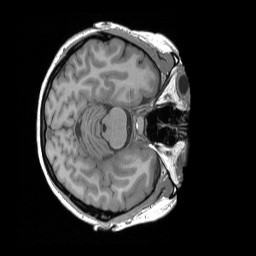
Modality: T1w
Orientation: axial
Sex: female
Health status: ill
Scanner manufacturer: siemens
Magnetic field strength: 3 T
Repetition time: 1.66 s
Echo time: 0.00254 s